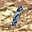
Label: 1